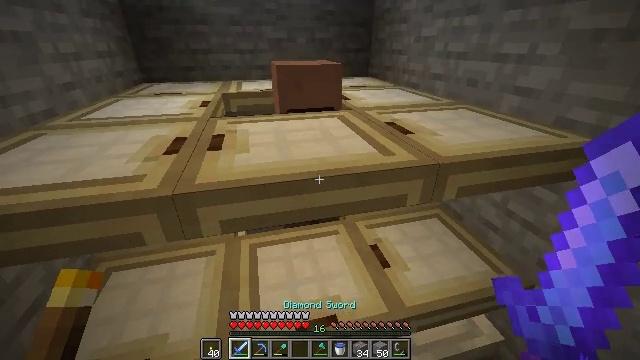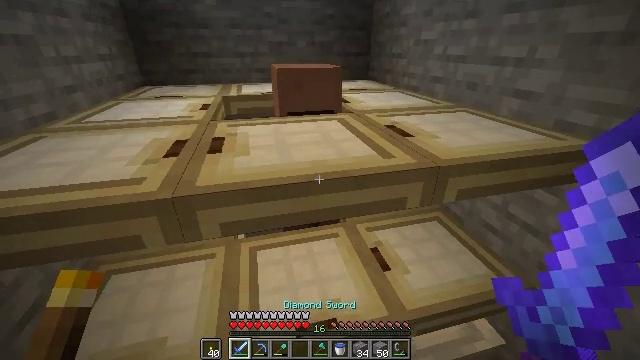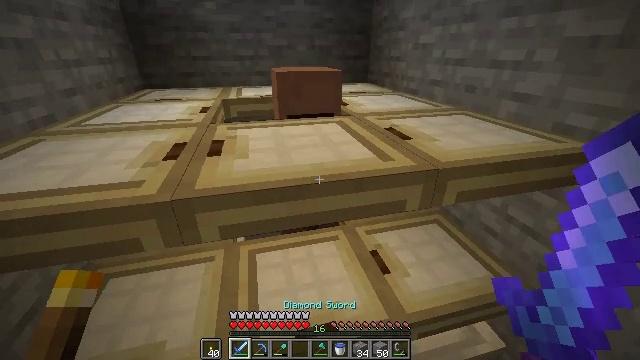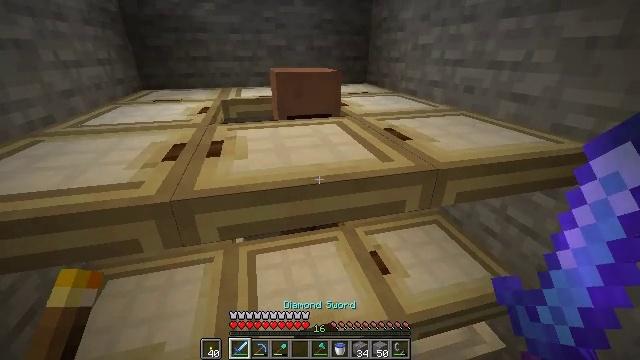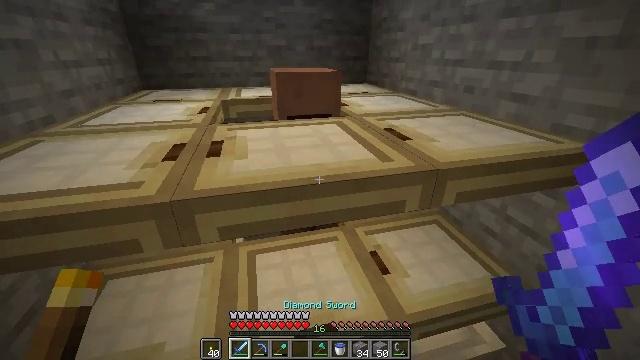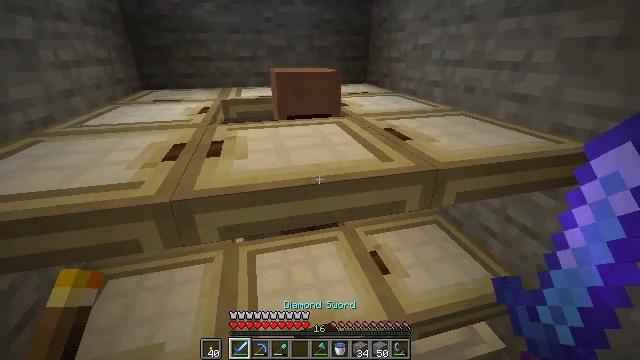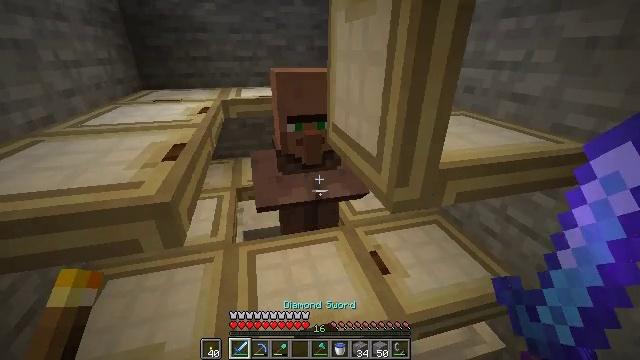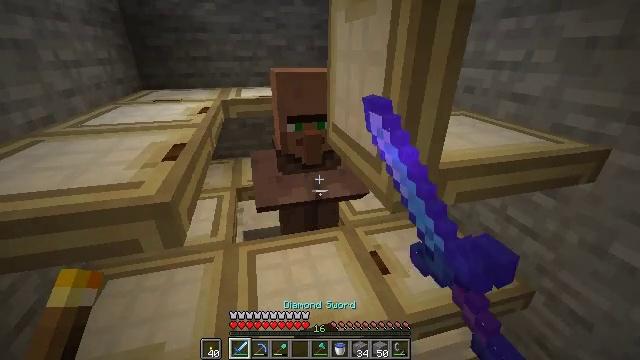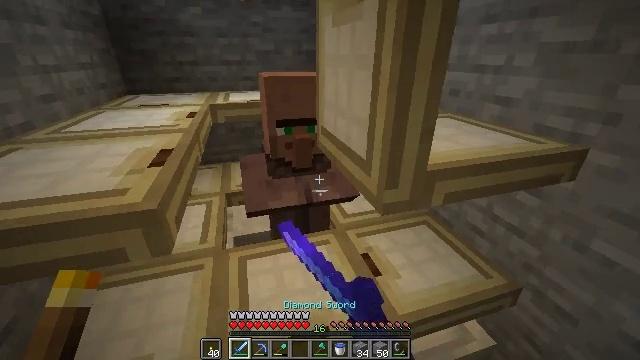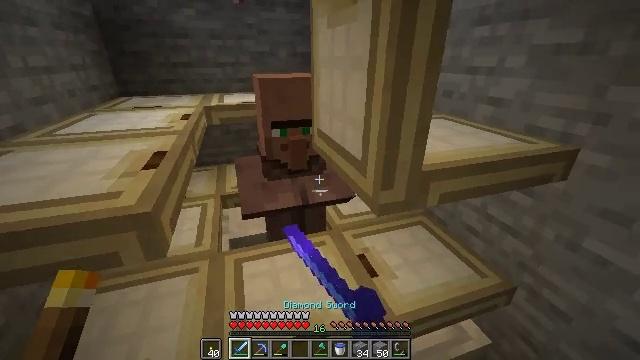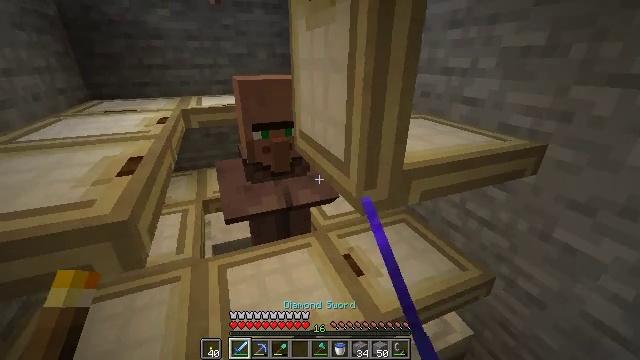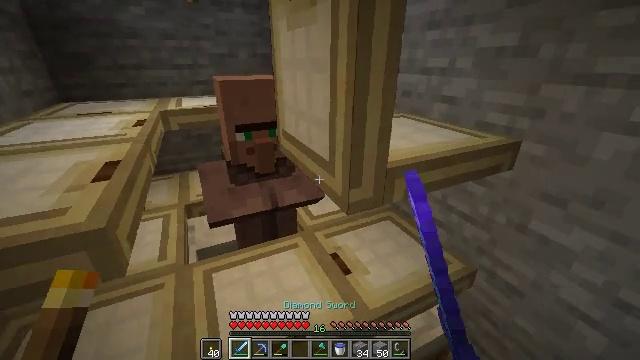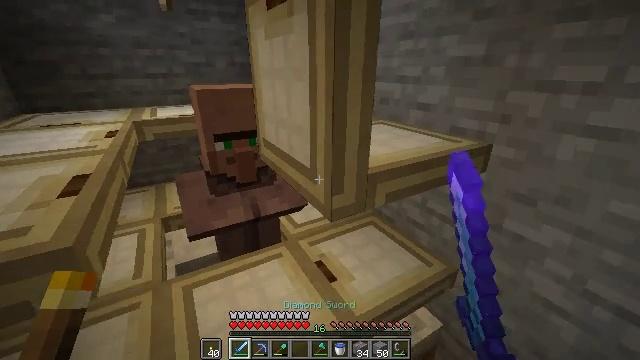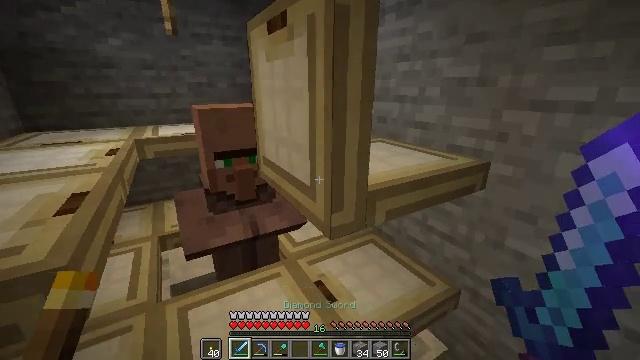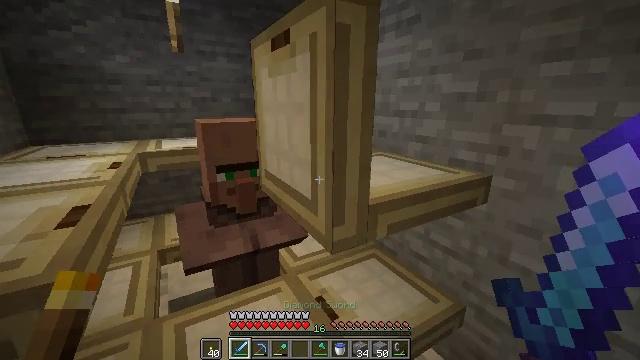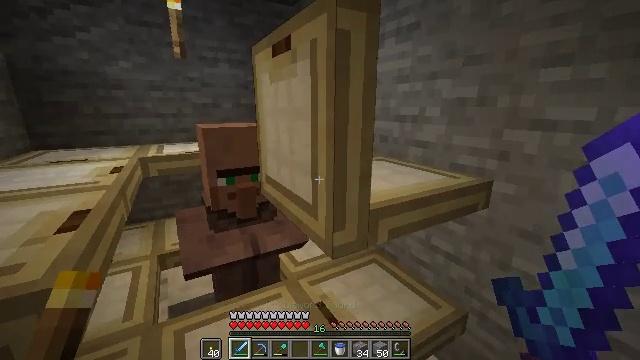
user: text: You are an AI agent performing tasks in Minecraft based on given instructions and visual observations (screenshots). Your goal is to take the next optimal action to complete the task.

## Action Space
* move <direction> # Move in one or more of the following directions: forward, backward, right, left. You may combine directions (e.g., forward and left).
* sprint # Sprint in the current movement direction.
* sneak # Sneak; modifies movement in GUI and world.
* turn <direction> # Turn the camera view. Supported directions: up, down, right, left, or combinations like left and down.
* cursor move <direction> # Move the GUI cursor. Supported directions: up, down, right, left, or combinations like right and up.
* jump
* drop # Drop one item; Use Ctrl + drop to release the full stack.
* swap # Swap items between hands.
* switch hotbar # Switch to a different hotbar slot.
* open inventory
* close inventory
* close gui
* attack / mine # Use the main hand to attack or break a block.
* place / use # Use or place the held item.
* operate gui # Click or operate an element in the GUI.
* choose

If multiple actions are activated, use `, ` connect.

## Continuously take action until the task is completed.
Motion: motion action
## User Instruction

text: Drop a carrot.
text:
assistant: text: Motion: no_op
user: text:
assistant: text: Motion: no_op
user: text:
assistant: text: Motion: no_op
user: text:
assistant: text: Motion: no_op
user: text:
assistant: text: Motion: no_op
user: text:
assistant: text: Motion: use / place
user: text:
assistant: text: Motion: use / place
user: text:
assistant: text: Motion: turn right
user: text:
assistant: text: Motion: turn right
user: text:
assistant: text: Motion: turn right
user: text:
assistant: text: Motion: turn right
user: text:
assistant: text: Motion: turn right and up
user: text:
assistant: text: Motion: turn up
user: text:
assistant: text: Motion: turn up
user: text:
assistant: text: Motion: turn up
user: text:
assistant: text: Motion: no_op
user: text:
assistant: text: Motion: no_op
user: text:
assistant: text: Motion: no_op
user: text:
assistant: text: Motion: no_op
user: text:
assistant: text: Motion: no_op
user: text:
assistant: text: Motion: no_op
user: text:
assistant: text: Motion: no_op
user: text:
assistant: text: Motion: no_op
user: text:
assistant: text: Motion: no_op
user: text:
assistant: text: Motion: use / place
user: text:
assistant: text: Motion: use / place
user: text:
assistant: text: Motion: no_op
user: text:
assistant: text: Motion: no_op
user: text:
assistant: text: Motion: no_op
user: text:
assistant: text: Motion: no_op